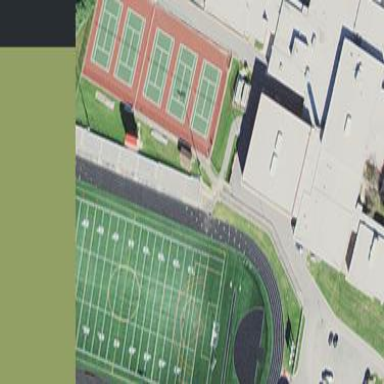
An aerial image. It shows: American football pitch for leisure and sport activities.